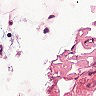
Metastatic tissue present: no